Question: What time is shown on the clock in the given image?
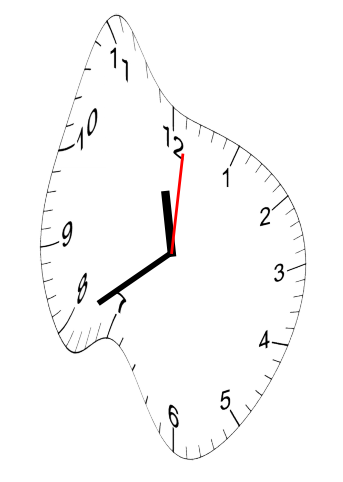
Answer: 11:40:01